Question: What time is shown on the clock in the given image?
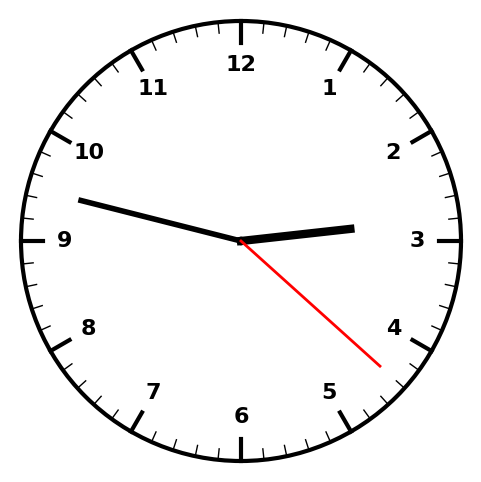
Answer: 02:47:22